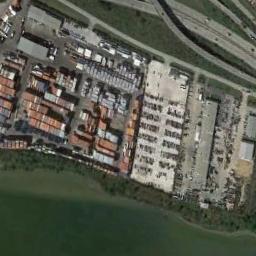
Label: industrial_area